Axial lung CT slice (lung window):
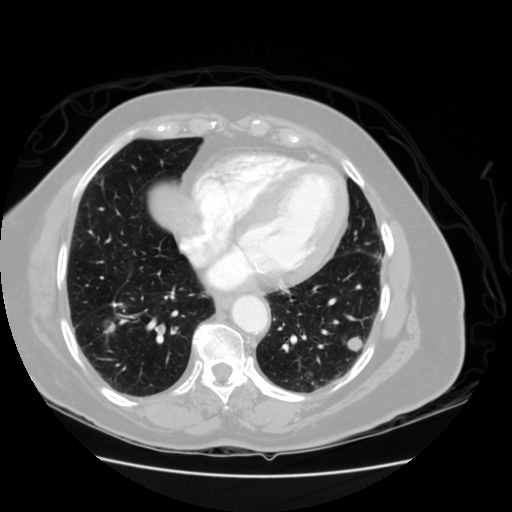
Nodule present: yes
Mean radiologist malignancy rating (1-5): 5